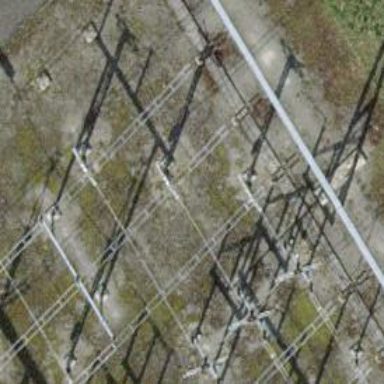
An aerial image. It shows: Switch for power supply.